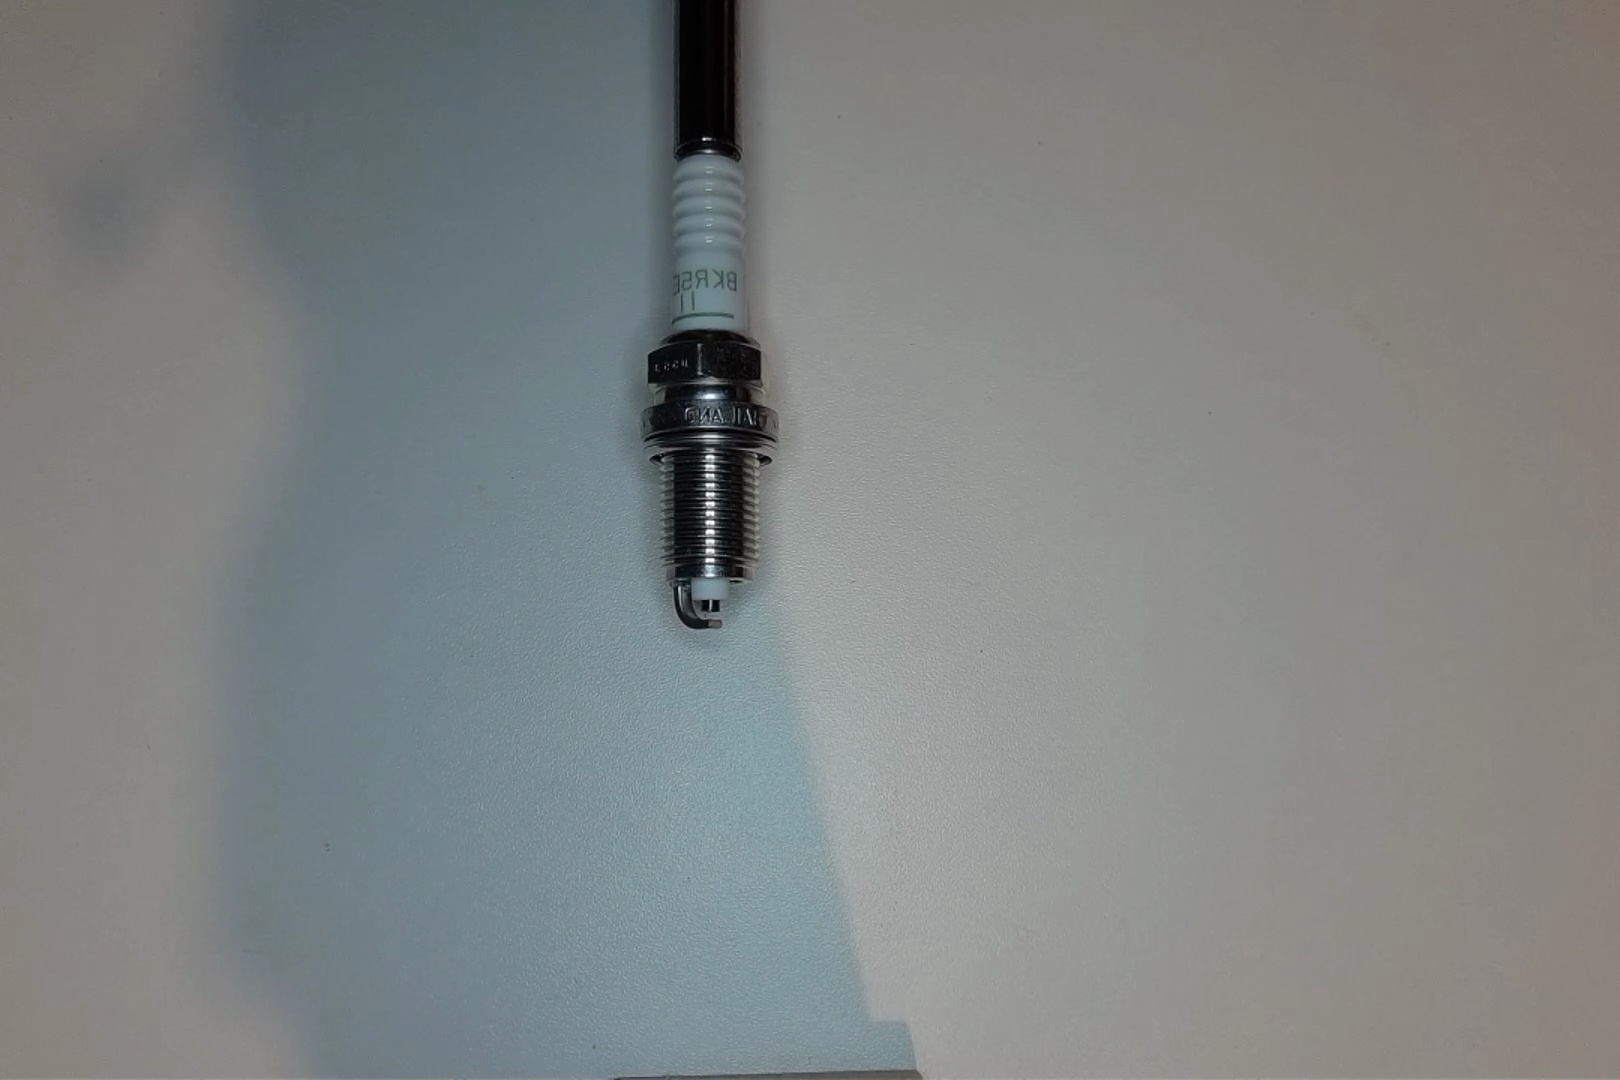
Label: normal